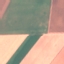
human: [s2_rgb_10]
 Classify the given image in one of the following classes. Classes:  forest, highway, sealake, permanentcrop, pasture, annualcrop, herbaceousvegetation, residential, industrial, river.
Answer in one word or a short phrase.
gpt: AnnualCrop